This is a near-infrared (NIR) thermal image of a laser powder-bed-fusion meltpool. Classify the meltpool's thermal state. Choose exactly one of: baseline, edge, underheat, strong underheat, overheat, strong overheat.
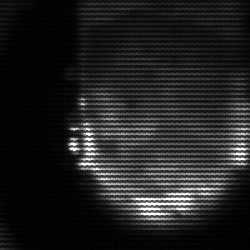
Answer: baseline